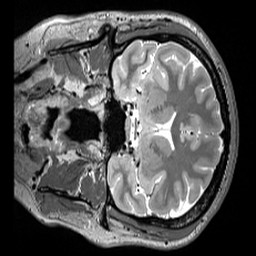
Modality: T2w
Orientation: coronal
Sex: female